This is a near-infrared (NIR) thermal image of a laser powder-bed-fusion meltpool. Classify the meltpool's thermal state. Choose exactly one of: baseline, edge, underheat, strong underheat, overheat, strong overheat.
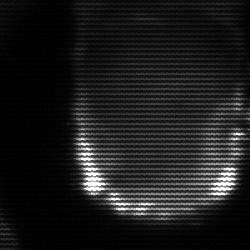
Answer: baseline